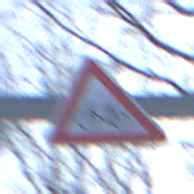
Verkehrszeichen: RadverkehrRechts
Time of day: MorningAfternoon
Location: Outdoor (Nature)
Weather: Clear
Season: Winter
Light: Natural